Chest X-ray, PA view. Patient: 66 years old, sex F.
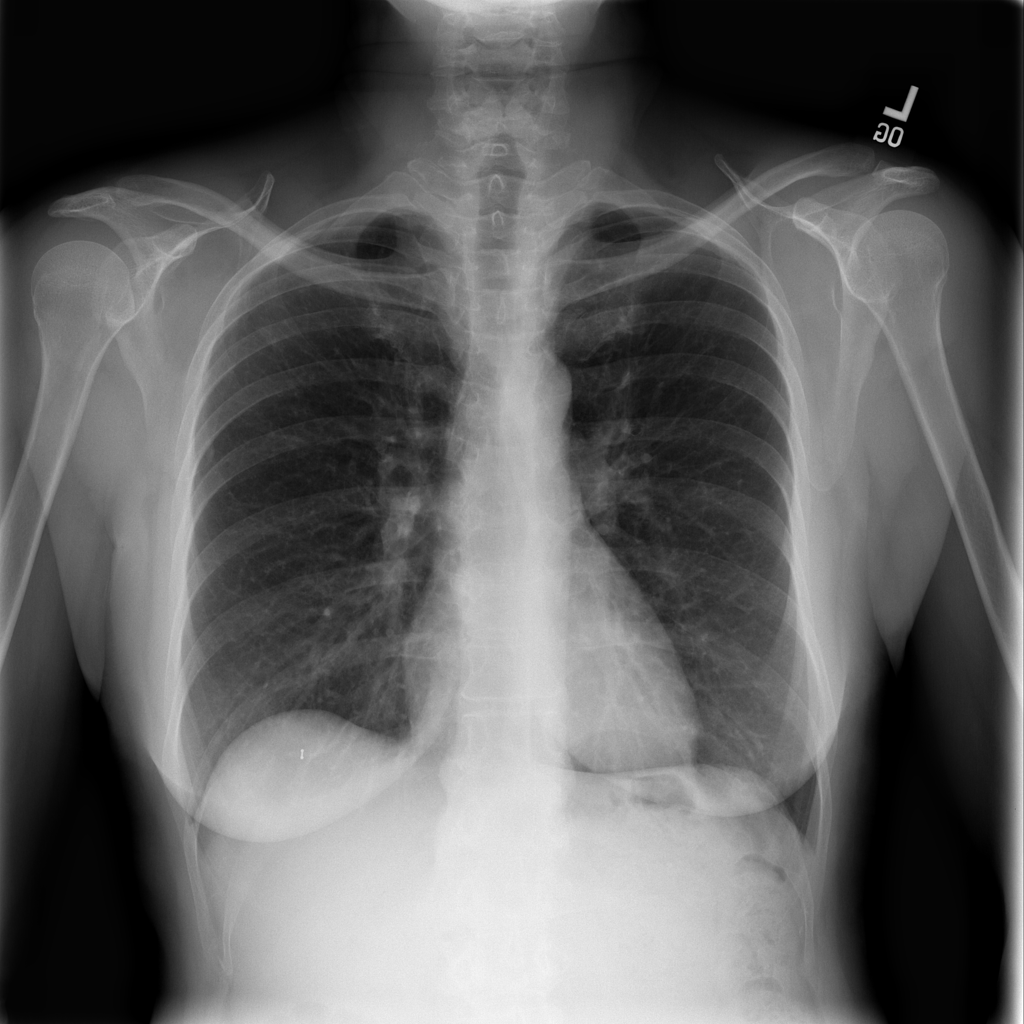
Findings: No Finding